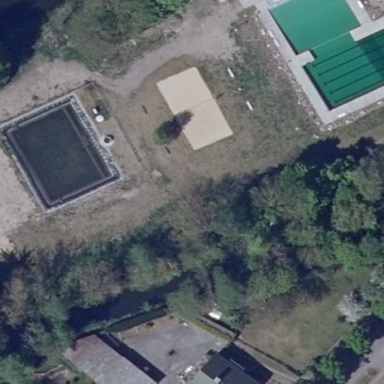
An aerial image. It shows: Recreation ground featuring water park.